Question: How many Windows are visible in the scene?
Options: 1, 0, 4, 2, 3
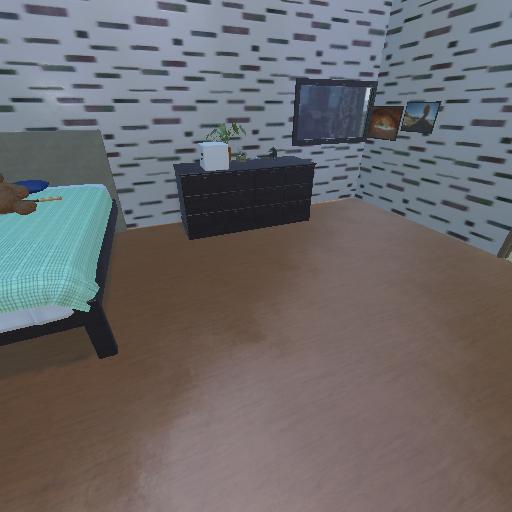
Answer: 1